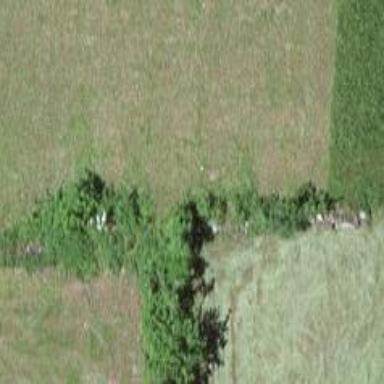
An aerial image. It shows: Dry stone wall barrier.